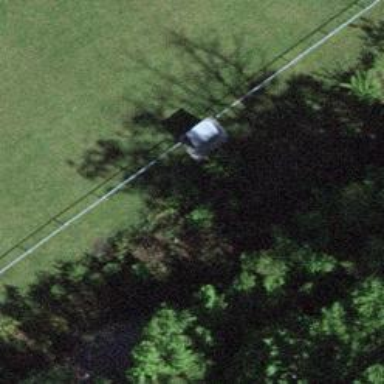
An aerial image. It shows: Weather shelter amenity designed to provide protection from the elements.